Interaction volume radius: 5 \u00c5
Interaction volume height: 10 \u00c5
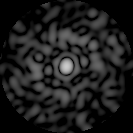
Disorder parameter: 0.8127